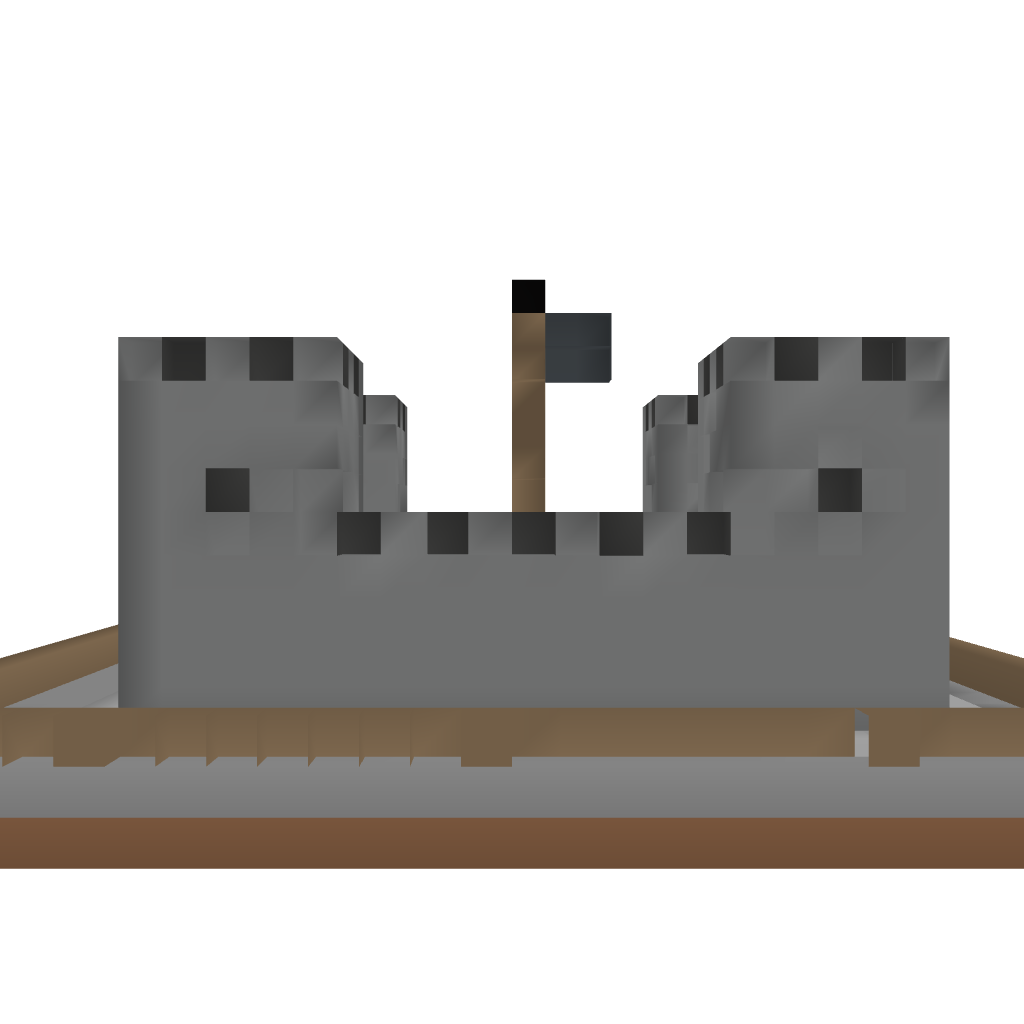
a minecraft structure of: Small Medieval Castle